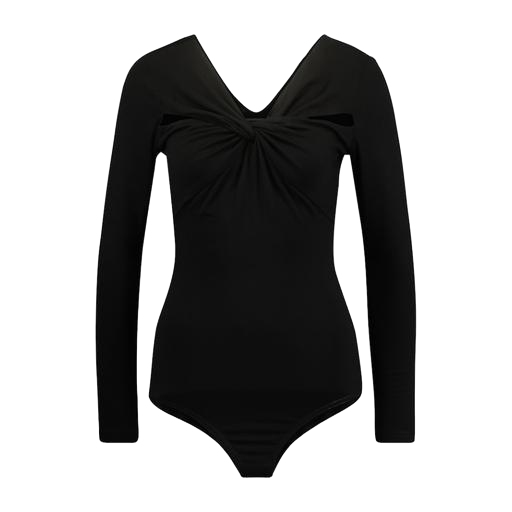
black twist front long sleeve tee, black eliza long-sleeved top, black tie-front top, white background